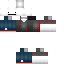
A male human skin with medium skin, wearing brown long hair dressed in a blue hoodie and blue pants, featuring a closed mouth.